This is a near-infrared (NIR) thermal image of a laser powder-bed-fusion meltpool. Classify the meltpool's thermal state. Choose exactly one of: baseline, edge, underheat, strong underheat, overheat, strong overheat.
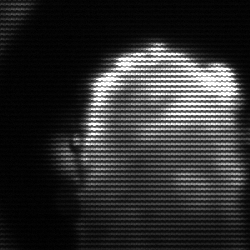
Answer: baseline